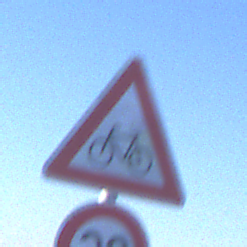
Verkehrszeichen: RadverkehrRechts
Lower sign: Geschwindigkeit30
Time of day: MorningAfternoon
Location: Outdoor (Nature)
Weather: PartlyCloudy
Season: NotSpecified
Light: Natural